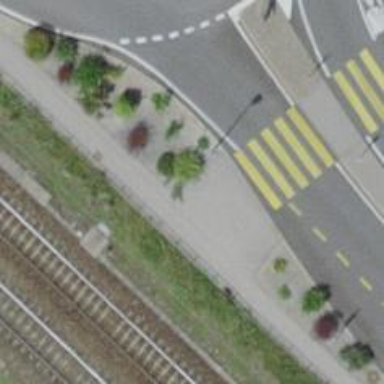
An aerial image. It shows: Kerb serving as barrier.